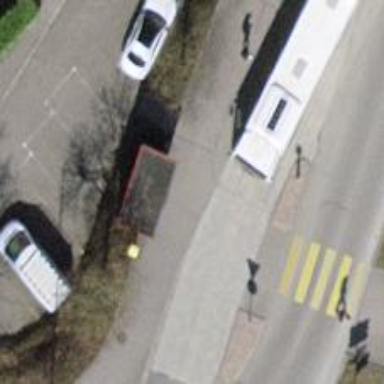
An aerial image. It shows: Post box.